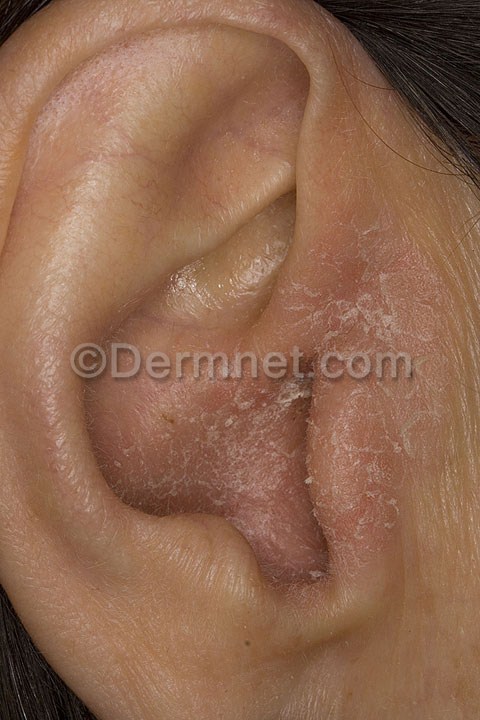
Disease: Psoriasis pictures Lichen Planus and related diseases